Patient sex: M
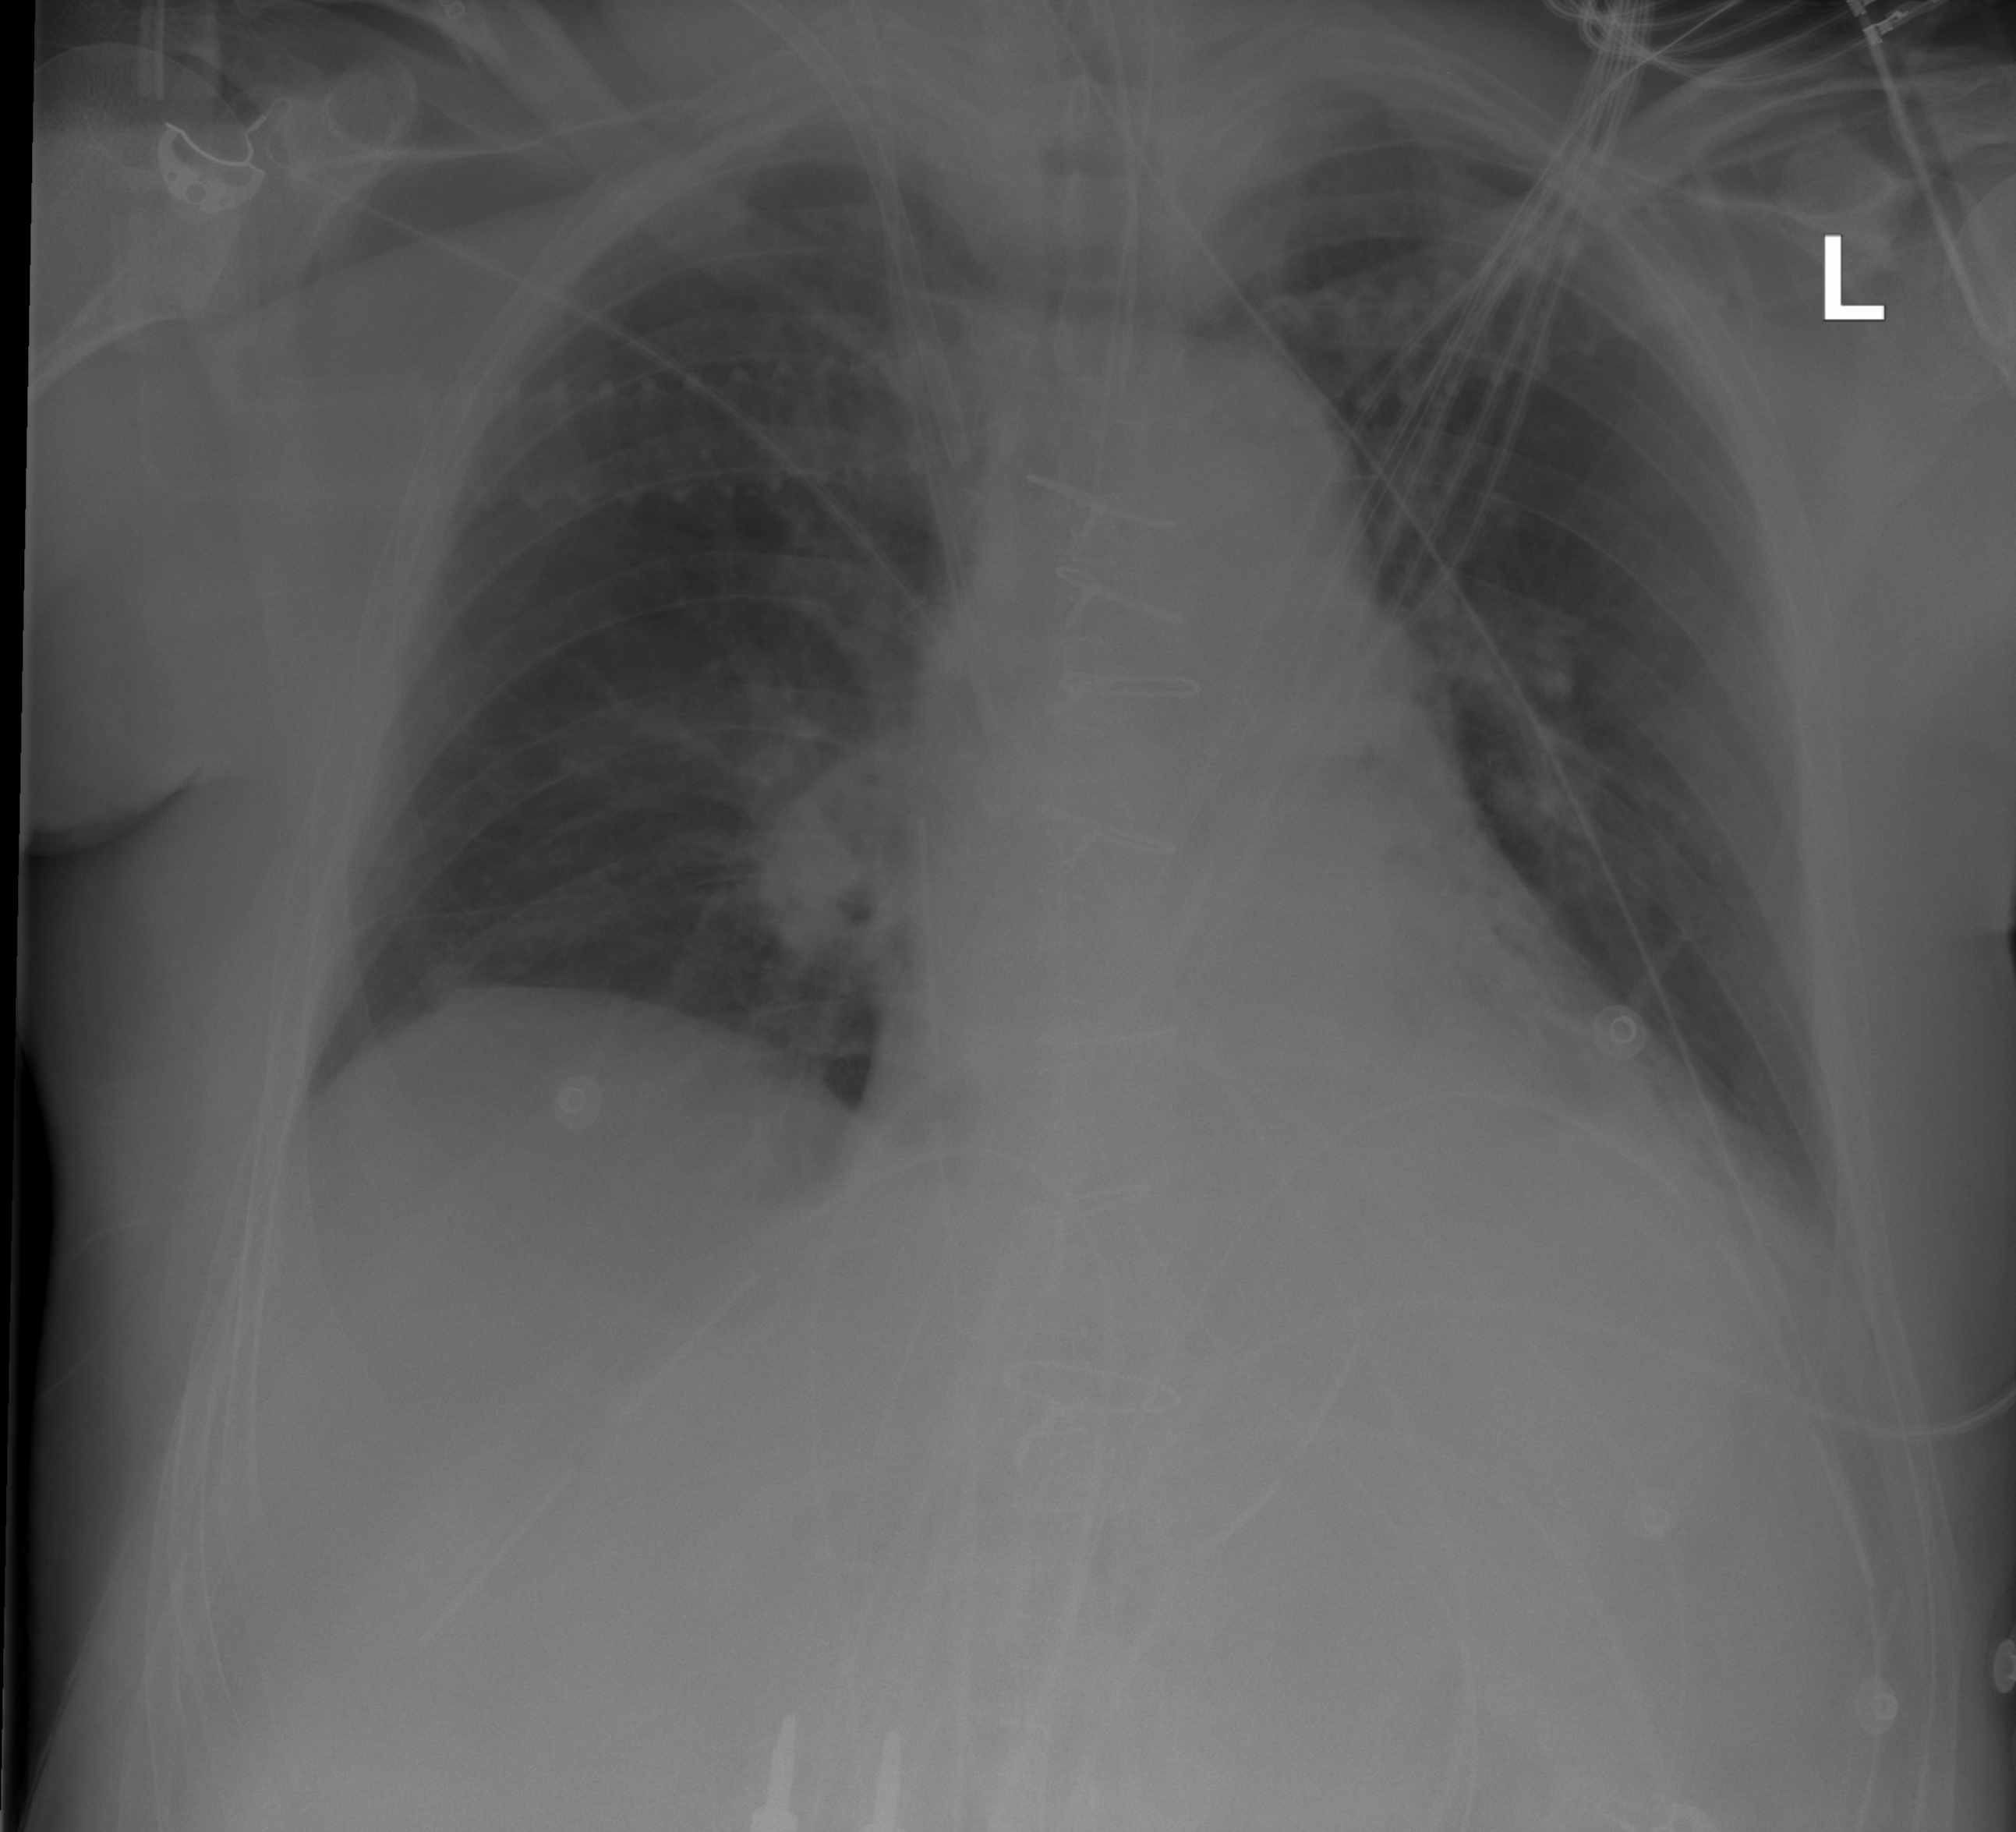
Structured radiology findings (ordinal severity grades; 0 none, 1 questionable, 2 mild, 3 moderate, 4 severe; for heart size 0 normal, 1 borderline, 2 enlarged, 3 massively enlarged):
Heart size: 2
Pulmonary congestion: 2
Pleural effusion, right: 0
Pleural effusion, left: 2
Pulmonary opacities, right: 0
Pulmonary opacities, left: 1
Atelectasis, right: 0
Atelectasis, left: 0